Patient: sex F, age 73
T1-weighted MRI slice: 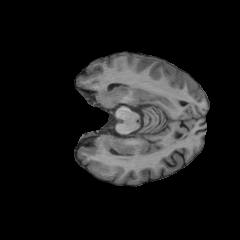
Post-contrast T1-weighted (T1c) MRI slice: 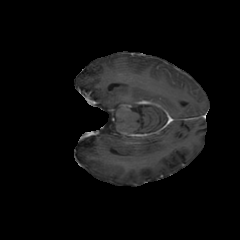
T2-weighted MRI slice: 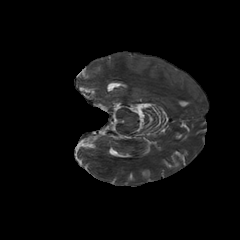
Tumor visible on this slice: no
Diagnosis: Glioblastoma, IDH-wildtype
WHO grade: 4